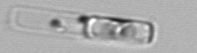
Label: Guinardia_delicatula_TAG_internal_parasite